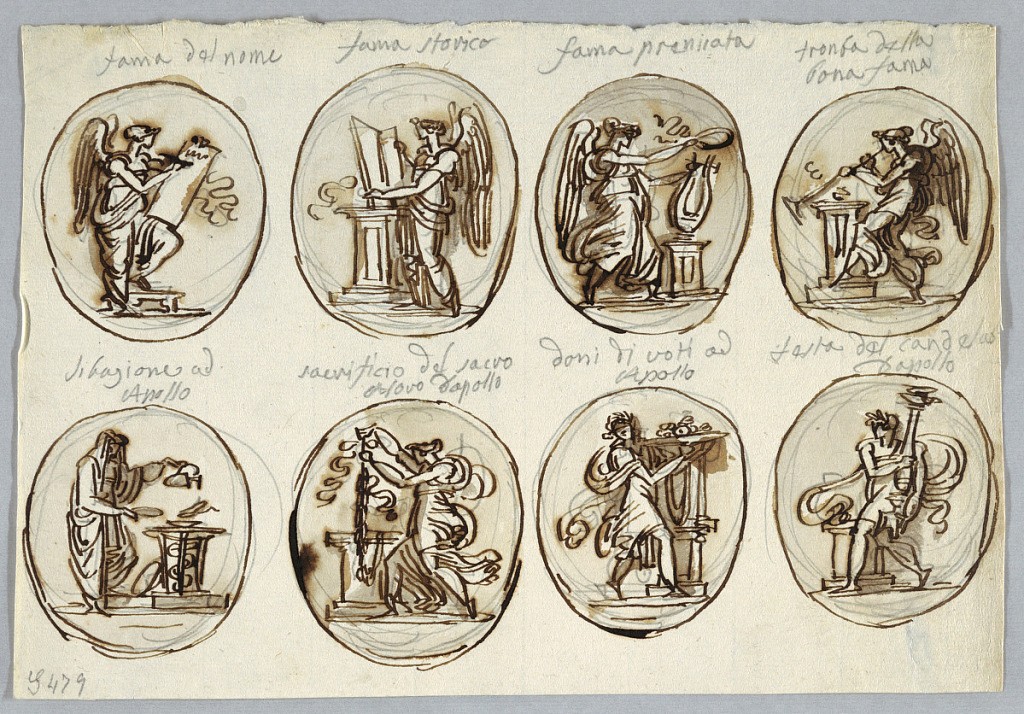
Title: Drawing
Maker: Felice Giani, Italian, 1758–1823
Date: About 1820
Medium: Pen and brown ink, brush and brown wash over traces of graphite on cream laid paper
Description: Top, two, left: standing female genius, writing upon on tablet, turned toward right.  Left, centre; a female genius holds an opened book upon a pedestal, turned toward left.  Right centre: a female genius blows a trumpet, walking toward left; an altar stands in the left rear. Bottom row; left: a priest turned toward right pours wine from a pitcher upon an altar. Left; centre: a garland upon an altar.  Right centre: A girl carries a plate with fruits toward right.  At right: A young man carries a lighted candelabrum toward left:  Reverse: two outlined ovoids, pencil. Caption: #3 fama premiata.???